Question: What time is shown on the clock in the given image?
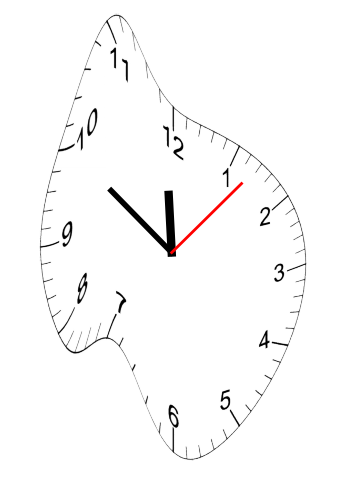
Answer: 11:50:07